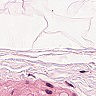
Metastatic tissue present: no